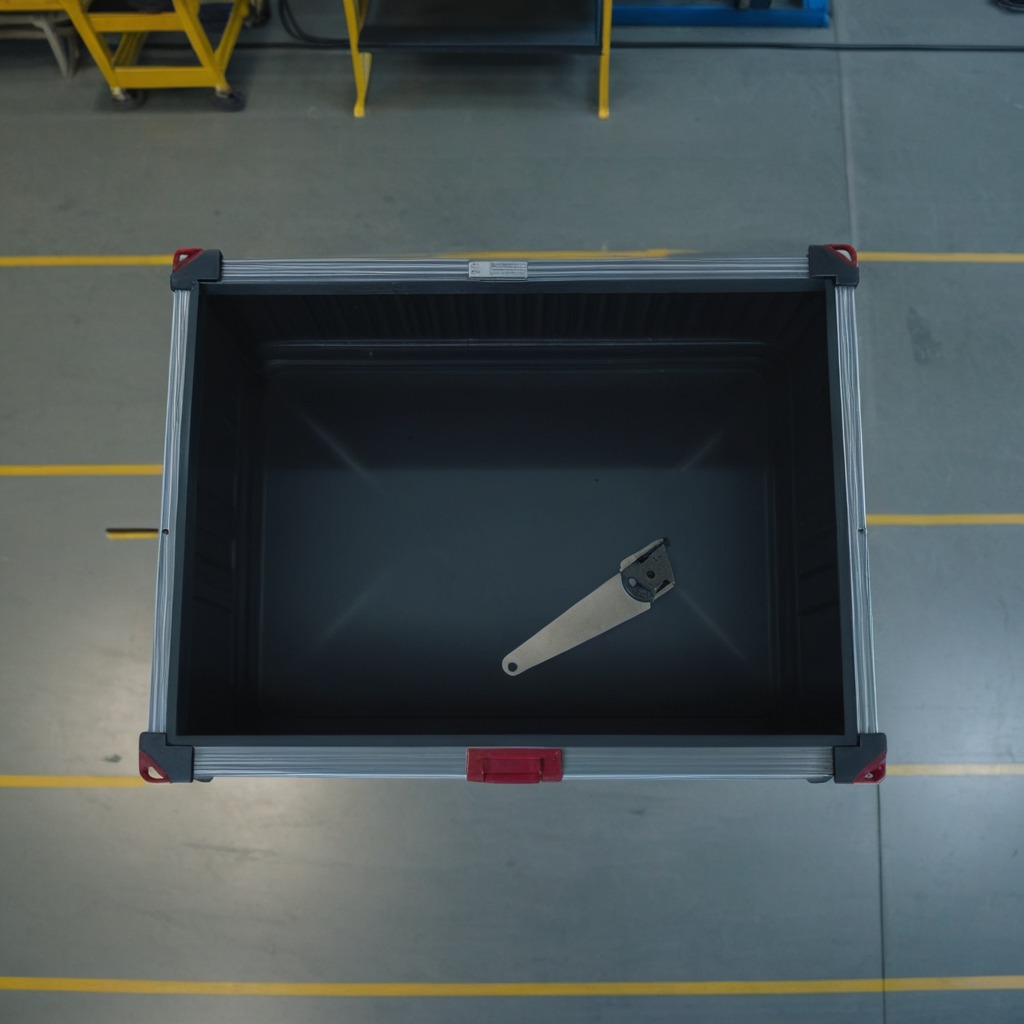
A metal saw is lying on the toolbox surface in an airplane hangar workshop.